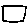
Label: square